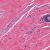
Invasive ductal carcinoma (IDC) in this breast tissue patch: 0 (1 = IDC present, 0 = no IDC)